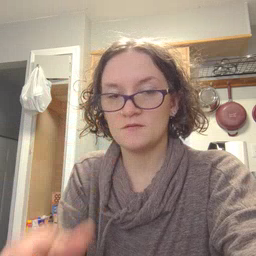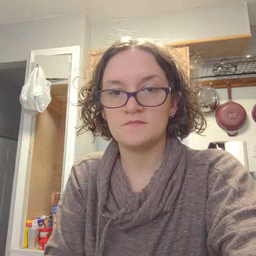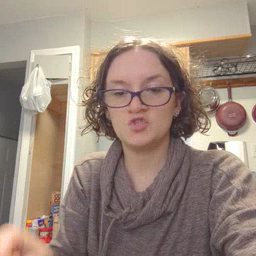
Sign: bug